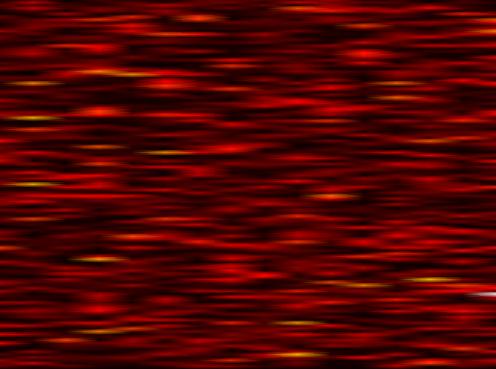
Label: UFMC